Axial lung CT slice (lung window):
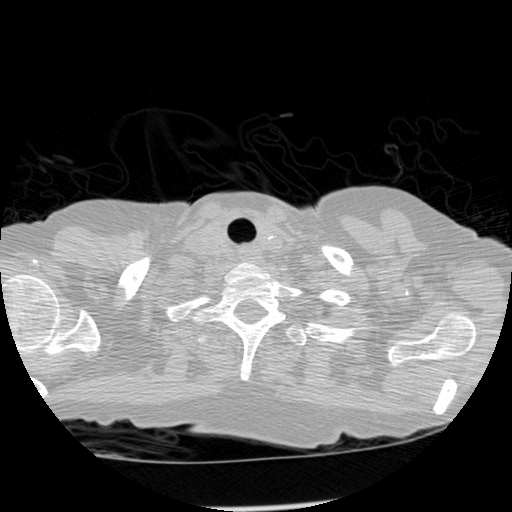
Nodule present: no